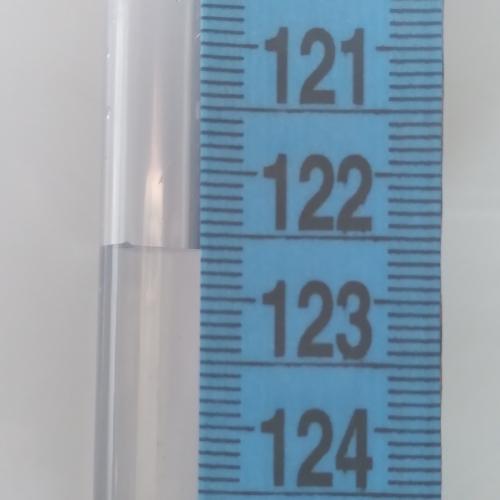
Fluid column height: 122.6 cm